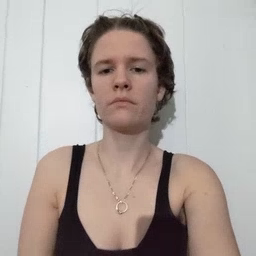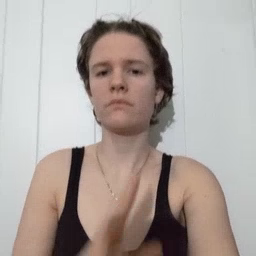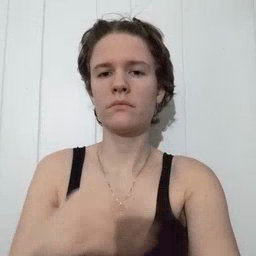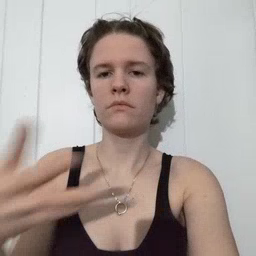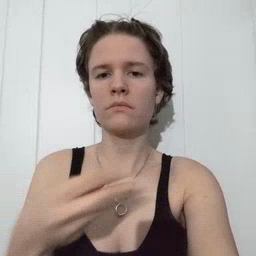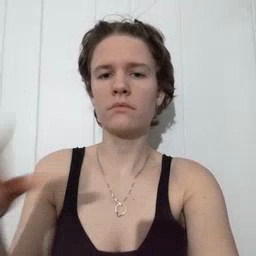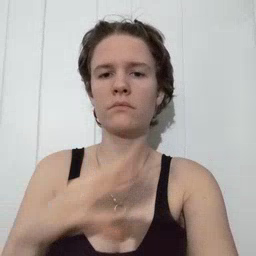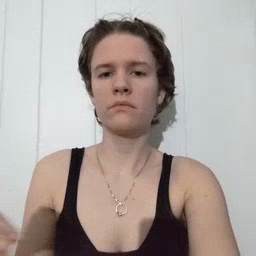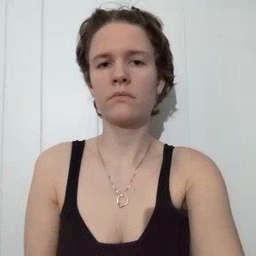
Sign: story